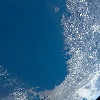
Label: water